Question: I want to draw a round rectangle in SWT like this one

I couldn't found a way to do this, and I decide to throw my code away and ask here :(
any thoughts?
Thanks :D
I tried again, this is what I have for now
'''
import org.eclipse.swt.SWT;
import org.eclipse.swt.events.PaintEvent;
import org.eclipse.swt.events.PaintListener;
import org.eclipse.swt.graphics.Color;
import org.eclipse.swt.widgets.Canvas;
import org.eclipse.swt.widgets.Composite;
import org.eclipse.wb.swt.SWTResourceManager;
public class TesteGradient extends Canvas {
Color COLOR_TOP = SWTResourceManager.getColor(166, 166, 166);
Color COLOR_BOTTOM = SWTResourceManager.getColor(241, 241, 241);
private boolean selected = false;
public TesteGradient(Composite parent, int style) {
super(parent, style);
this.addPaintListener(new PaintListener() {
public void paintControl(PaintEvent e) {
e.gc.setAntialias(SWT.ON);
e.gc.setBackground(COLOR_BOTTOM);
e.gc.setForeground(COLOR_TOP);
e.gc.fillGradientRectangle(0, 0,93, 27, true);
e.gc.setClipping(0, 0, 4, 4);
}
});
}
public boolean isSelected() {
return selected;
}
public void setSelected(boolean selected) {
this.selected = selected;
}
}
'''
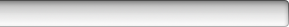
Answer: The corret URL is <URL>. We've built a small suit of components